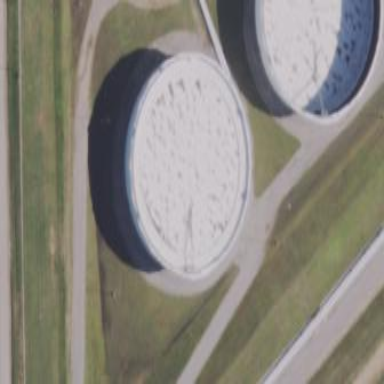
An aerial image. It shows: Storage tank created as man-made structure.